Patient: sex M, age 57
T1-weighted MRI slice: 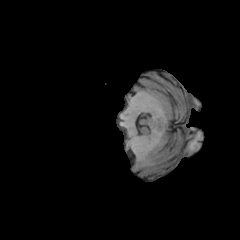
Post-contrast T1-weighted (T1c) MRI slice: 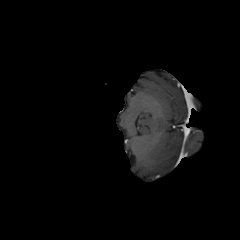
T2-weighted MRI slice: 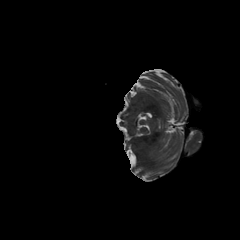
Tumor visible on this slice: no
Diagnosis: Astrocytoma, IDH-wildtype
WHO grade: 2